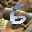
Label: 6